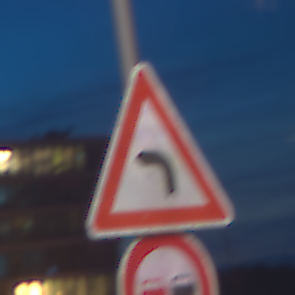
Verkehrszeichen: KurveLinks
Zusatzzeichen unten: Ueberholverbot
Umgebung: Outdoor, Urban
Tageszeit: Night
Wetter: PartlyCloudy
Licht: Artificial
Jahreszeit: NotSpecified
Kontrast: HighContrast